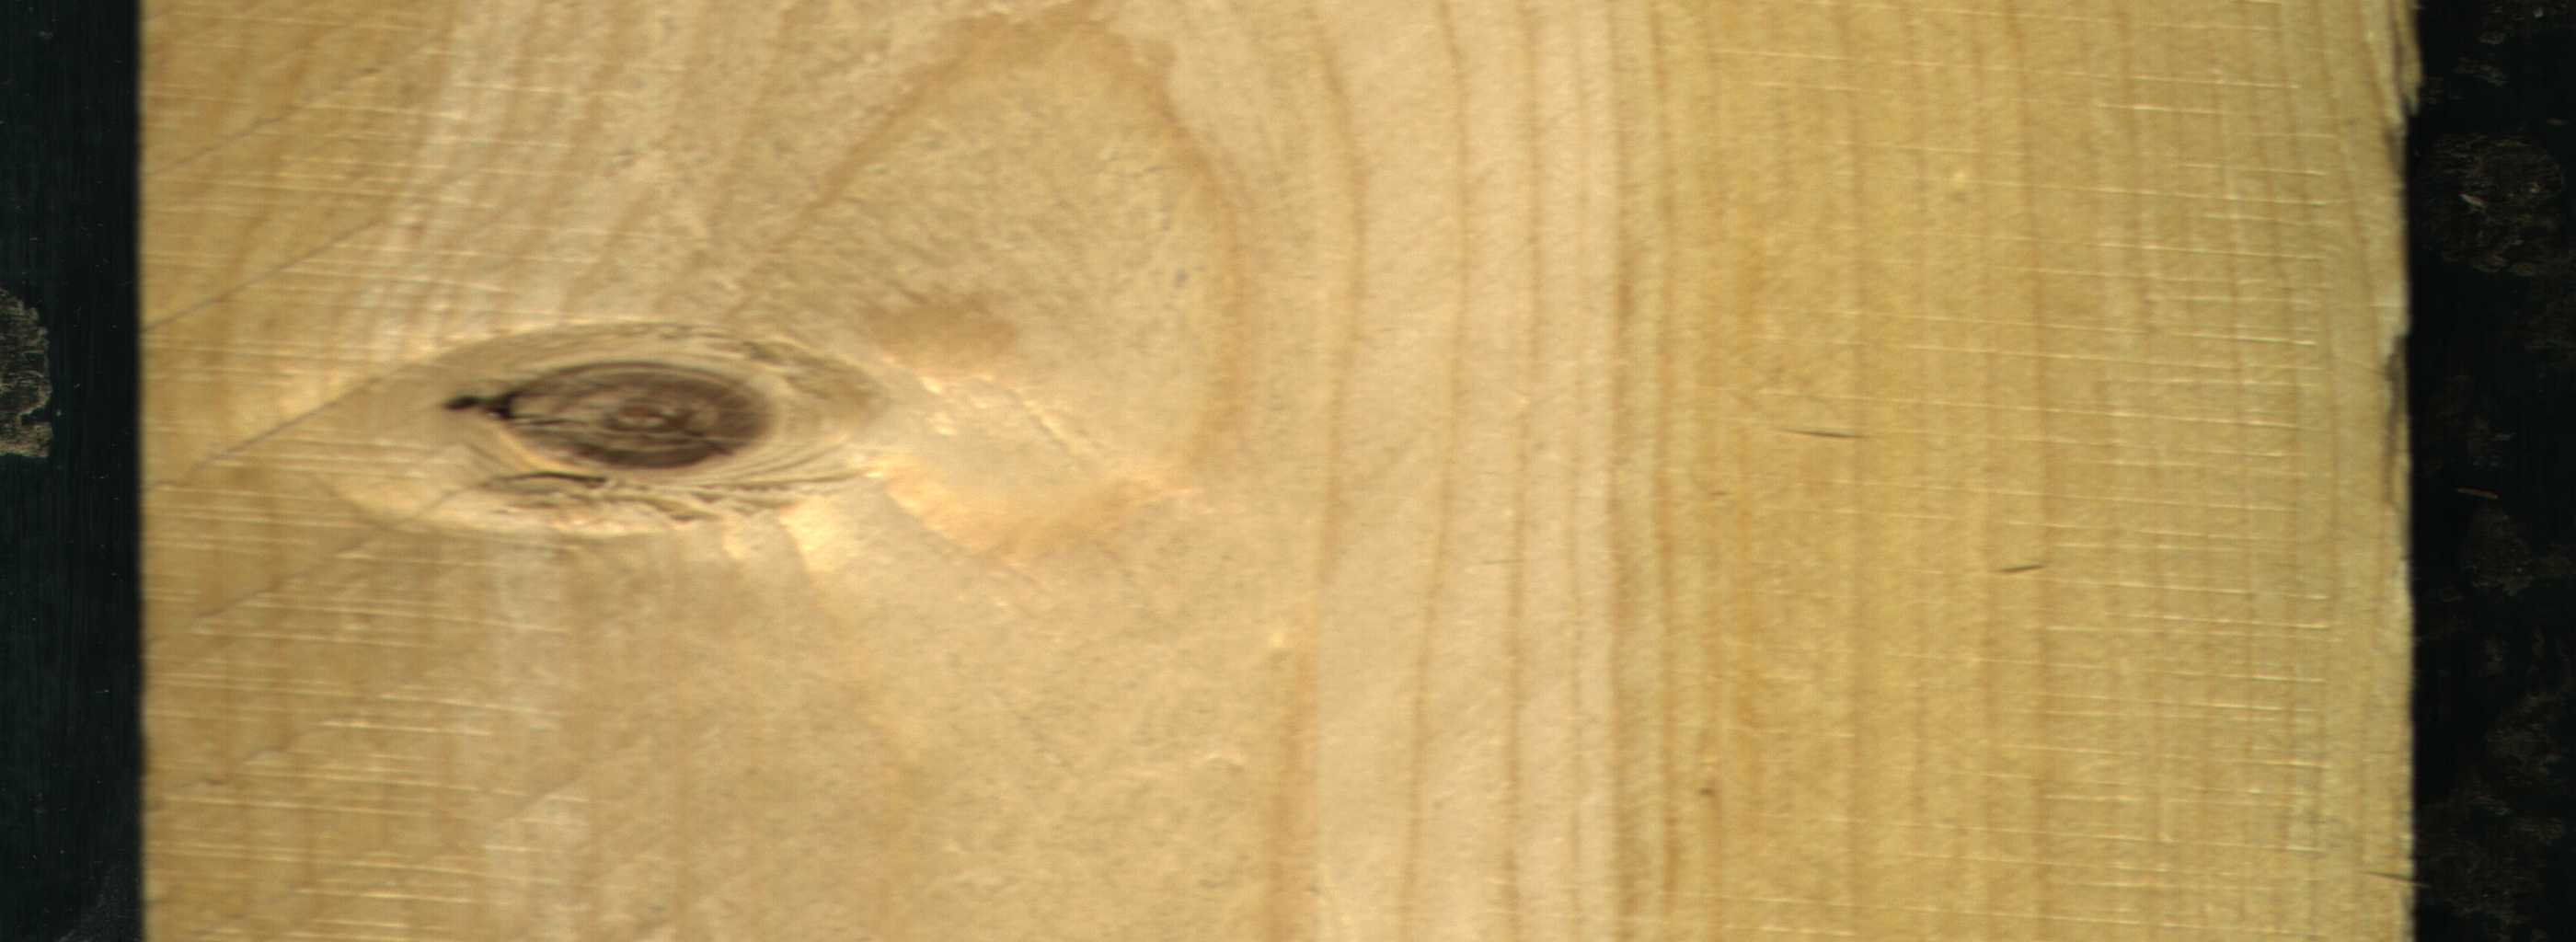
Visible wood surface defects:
Dead_Knot